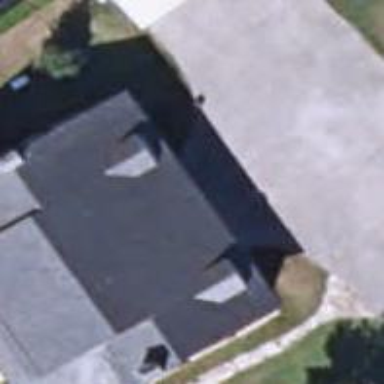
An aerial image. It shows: Simple and straightforward house.